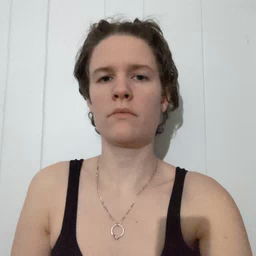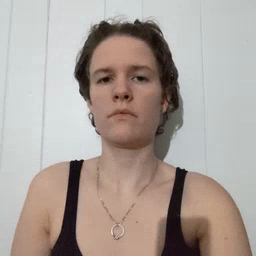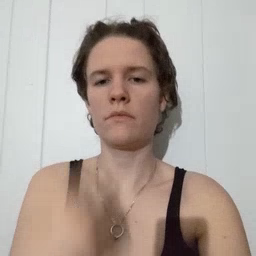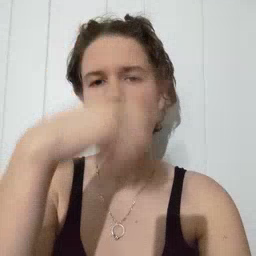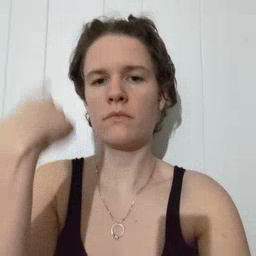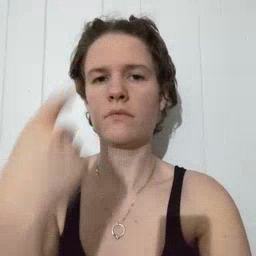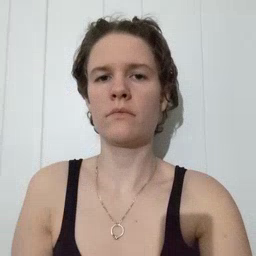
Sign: face